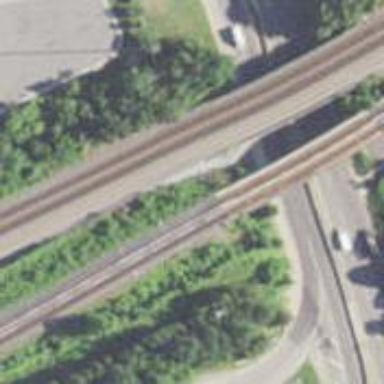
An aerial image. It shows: Railway bridge with electrified lines.